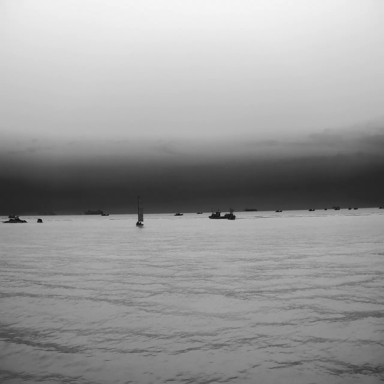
There are 12 bulk_carriers in the infrared image.